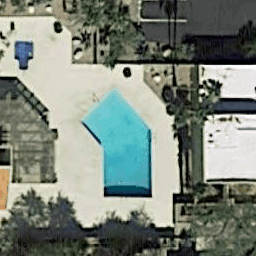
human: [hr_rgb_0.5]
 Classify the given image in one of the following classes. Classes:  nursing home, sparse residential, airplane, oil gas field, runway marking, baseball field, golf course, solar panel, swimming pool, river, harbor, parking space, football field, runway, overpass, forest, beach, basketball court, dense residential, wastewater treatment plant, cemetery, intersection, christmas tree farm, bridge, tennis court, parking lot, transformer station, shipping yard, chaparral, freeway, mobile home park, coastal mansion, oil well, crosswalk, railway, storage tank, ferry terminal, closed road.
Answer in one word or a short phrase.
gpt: swimming pool